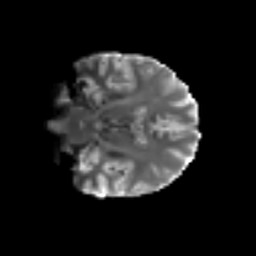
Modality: T2w
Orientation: coronal
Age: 64
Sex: male
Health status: ill
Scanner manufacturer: siemens
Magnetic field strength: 3 T
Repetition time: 8.7 s
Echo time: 0.11 s